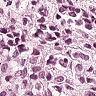
Metastatic tissue present: yes